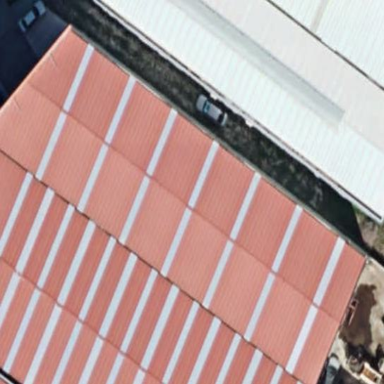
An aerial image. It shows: Warehouse building.